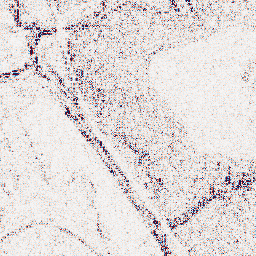
Category: wavelet
Decomposition family: wavelet_dwt
Decomposition parameters: wavelet: coif2
level: 1
Upsampling method: sinc_blackman
Upsampling parameters: scale: 2
kernel_size: 16
Upsampling scale: 2